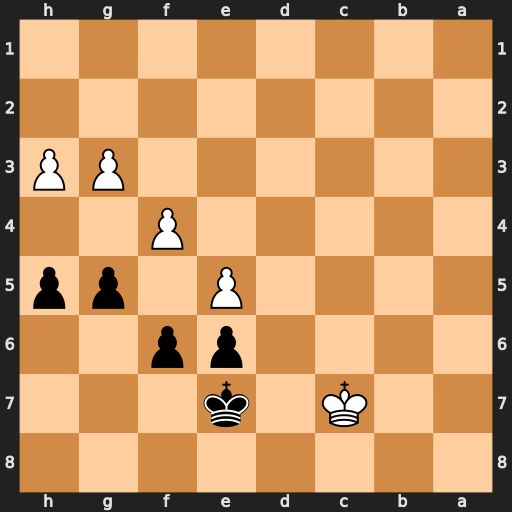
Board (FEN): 8/2K1k3/4pp2/4P1pp/5P2/6PP/8/8
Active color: b
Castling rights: -
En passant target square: -
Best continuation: h4 gxh4 gxf4